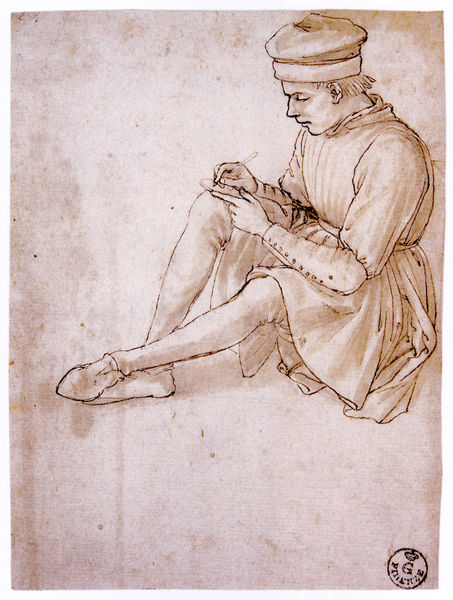
Titel: Sitzender Knabe mit Kappe, zeichnend
Künstler: Maso Finiguerra
Standort: Florenz
Institution: Gabinetto Disegni e Stampe degli Uffizi
Schlagwörter: fuß, hand, kopf, mann, sitzen, ausschnitt, braun, finger, hell, hut, kleid, nase, profil, schwarz, skizze, weiss, zeichnung, gürtel, rot, haube, rock, hose, jung, kappe, mütze, wand, arm, arme, falten, gesicht, kleidung, ärmel, bildnis, hände, portrait, porträt, gewand, haare, mantel, sitzend, kind, blatt, renaissance, kreis, beine, taille, schrift, papier, italien, schuhe, studie, grafik, graphik, monochrom, vergilbt, füsse, sepia, spielen, poet, sitzt, konzentriert, junge, knöpfe, strümpfe, tusche, knabe, buch, schnitt, radierung, barrett, illustration, autor, stempel, manschetten, schuh, stift, flecken, schnit, junger mann, zeichnen, schreiben, strumpfhose, wams, rötlich, schreiber, siegel, schüler, block, rötel, vertieft, stifte, notiz, schreibend, geand, zeichnend, notieren, mannn, strumphose, in gedanken, der zeichner, der schreibende, mann mit mütze, zeicnen, schude, radieruing, kiopf